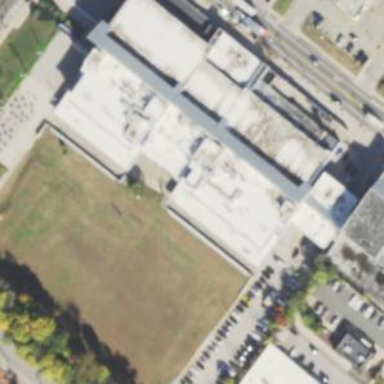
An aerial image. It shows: School.